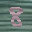
Label: 8